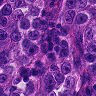
Metastatic tissue present: yes